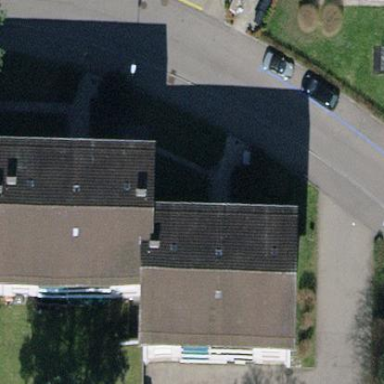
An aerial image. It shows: Gabled roof building with tile roofing. It consists of apartments.